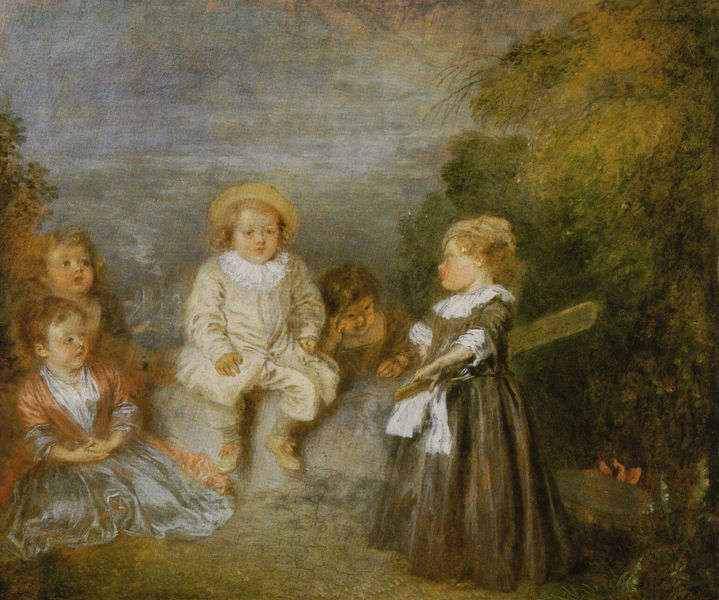
Titel: Heureux age! age d'or, Glückliches Alter, goldenes Alter
Künstler: Antoine Watteau
Standort: Fort Worth (Texas)
Institution: Kimbell Art Museum
Schlagwörter: baum, blau, blätter, felsen, gemälde, gruppe, himmel, laub, schatten, weiß, wolken, bäume, grün, landschaft, menschen, mädchen, ocker, sitzen, teich, braun, frankreich, holz, hut, hüte, kleid, kleider, licht, orange, schwarz, ölbild, blick, gras, gürtel, park, rasen, rot, wiese, beige, gespräch, rock, schleife, anzug, blond, hose, mütze, barock, blicke, böse, falten, kragen, samt, spitze, stehen, stein, bildnis, gruppenporträt, halskrause, hände, porträt, öl, horizont, natur, strauch, busch, büsche, gebüsch, rauch, sträucher, boden, kostüm, realismus, reich, sitzend, adel, kind, rokkoko, pflanze, pflanzen, schleifen, england, locken, potrait, rosa, seide, wald, kinder, paddel, ruder, stock, garten, schürze, schuhe, jungen, knaben, nachmittag, mauer, nebel, fabrik, romantik, ölgemälde, dampf, querformat, dick, spielen, draussen, strohhut, grimmig, portrait, vert, stimmung, junge, rüschen, ölfarbe, krempe, spiel, denken, clown, lichtung, chapeau, schuh, puppen, spielend, schoss, schläger, unterholz, malerisch, kniend, kostüme, aussen, watteau, arbre, ciel, foret, paysage, peinture, baumstumpf, robe, kinderporträt, zuhören, enfants, bodenlang, bébé, enfant, fille, pierrot, nuage, petit, jeu, rocher, garçon, tableau, greuze, feist, buisson, klied, erzählen, pastel, col, nain, käscher, bic, reynolds, latour, cricket, kricket, kindergesichter, scène, schliefe, nattoire, renoir, hi tecpoint, pilot, réunion, prizenssin, nains, chapaux, palle, déguisement, discours, fantin, crucket